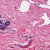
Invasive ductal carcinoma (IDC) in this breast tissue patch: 0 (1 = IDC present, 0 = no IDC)